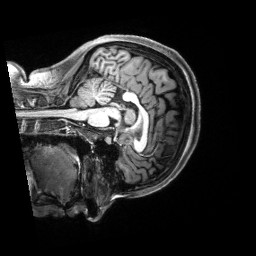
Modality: T1w
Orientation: sagittal
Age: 18
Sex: female
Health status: healthy
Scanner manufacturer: siemens
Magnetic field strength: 3 T
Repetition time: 2.5 s
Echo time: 0.00222 s